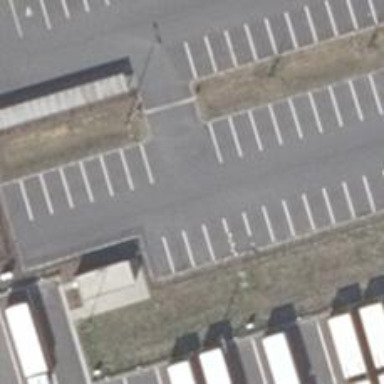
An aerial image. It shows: Asphalt parking aisle along service road.